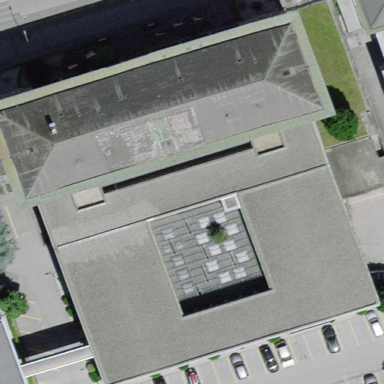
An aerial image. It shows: Office building serving as bank.